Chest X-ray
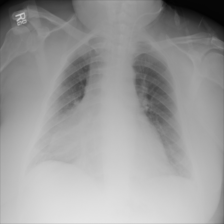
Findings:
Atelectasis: negative
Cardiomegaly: negative
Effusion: positive
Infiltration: negative
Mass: negative
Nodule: negative
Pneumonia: negative
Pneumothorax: negative
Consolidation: negative
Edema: negative
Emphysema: negative
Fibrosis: negative
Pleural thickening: negative
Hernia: negative